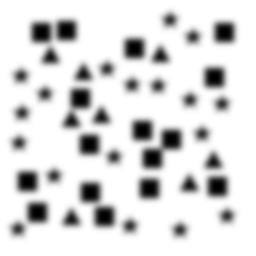
Squares: 16
Triangles: 8
Stars: 18
Total shapes: 42